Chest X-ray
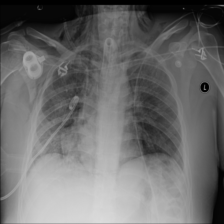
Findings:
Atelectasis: negative
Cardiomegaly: negative
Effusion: negative
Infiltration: negative
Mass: negative
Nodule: negative
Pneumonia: negative
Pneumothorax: negative
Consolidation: negative
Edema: negative
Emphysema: positive
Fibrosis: negative
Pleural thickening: negative
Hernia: negative